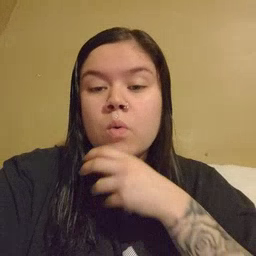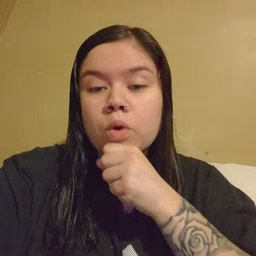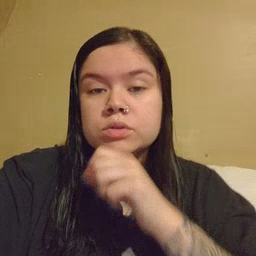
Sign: orange